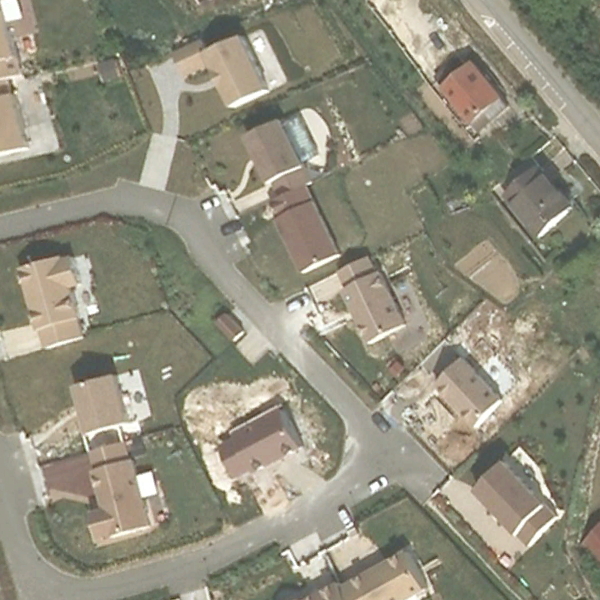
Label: MediumResidential